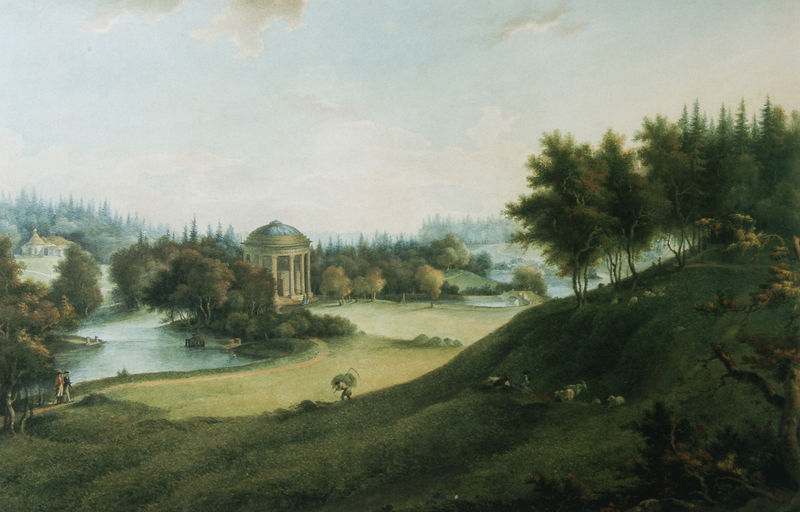
Titel: Blick auf den Tempel der Freundschaft in Pawlowsk
Künstler: Gawriil Sergejewitsch Sergejew
Standort: St. Petersburg
Institution: Schloss Pawlowsk
Schlagwörter: baum, berg, blau, gemälde, himmel, mann, schatten, wasser, wolken, aquarell, bäume, fluss, gelb, grün, landschaft, menschen, see, ufer, äste, frau, grau, hintergrund, licht, männer, säule, säulen, gebäude, gras, haus, park, parkanlage, schloss, tier, tiere, weg, wiese, wolke, architektur, mensch, tragen, feld, felder, horizont, häuser, hügel, nass, natur, spiegelung, weide, weite, zweige, gewässer, sonne, wiesen, paar, spitzen, england, wald, anhöhe, arbeit, rund, weiher, garten, stillleben, sommer, bogen, abhang, ernte, heu, heuernte, berge, hang, tag, grasen, herde, herbst, idylle, spazieren, arbeiter, kuppel, tannen, blue, green, painting, frühling, bauer, schaf, weiden, münchen, spaziergang, zweig, feldarbeiter, flusslandschaft, wälder, halbrund, lustschloss, clouds, man, sky, griechisch, hill, house, lake, landscape, water, trees, gärtner, tempel, monopteros, pavillon, rundtempel, tholos, spaziergänger, forest, grass, river, stream, heroische landschaft, baumwipfel, wipfel, schafe, hirte, color, walking, sense, landstrich, rondell, tempietto, tempelchen, schlösschen, cows, farmer, wiede, outdoors, sheep, monopterus, ballen, seefluss, bucolic, hay, woods, harvest, pedestrians, au, gazebo, scenic, ferry, wipfeln, pagoda, country-side